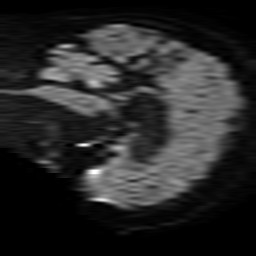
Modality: TRACE
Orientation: sagittal
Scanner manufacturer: philips
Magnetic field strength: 1.5 T
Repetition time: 3.689 s
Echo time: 0.09411 s